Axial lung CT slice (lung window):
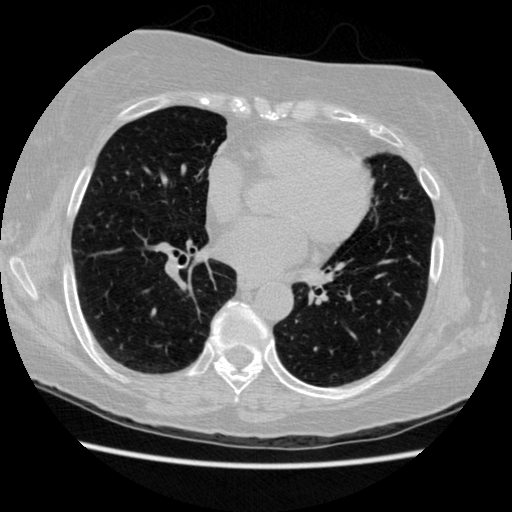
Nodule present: no